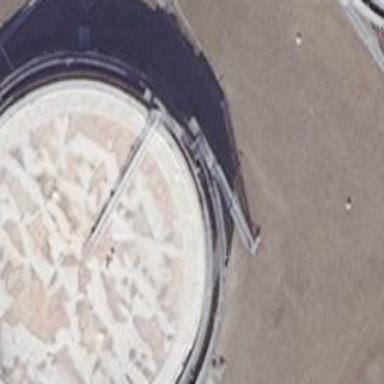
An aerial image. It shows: Storage tank that is man-made.